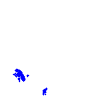
Particle: proton